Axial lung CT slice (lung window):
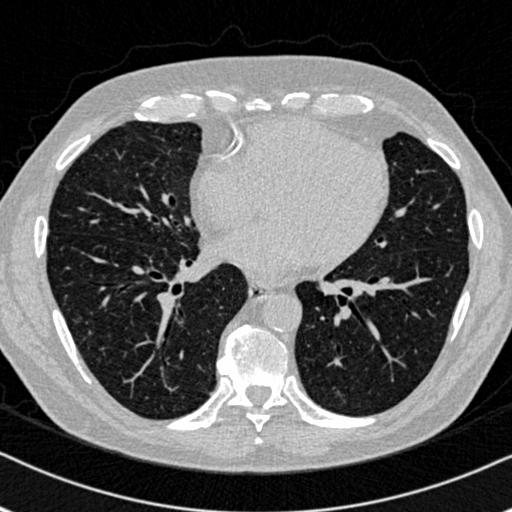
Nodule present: no